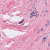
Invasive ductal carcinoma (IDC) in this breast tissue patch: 0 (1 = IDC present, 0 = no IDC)